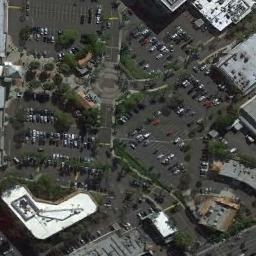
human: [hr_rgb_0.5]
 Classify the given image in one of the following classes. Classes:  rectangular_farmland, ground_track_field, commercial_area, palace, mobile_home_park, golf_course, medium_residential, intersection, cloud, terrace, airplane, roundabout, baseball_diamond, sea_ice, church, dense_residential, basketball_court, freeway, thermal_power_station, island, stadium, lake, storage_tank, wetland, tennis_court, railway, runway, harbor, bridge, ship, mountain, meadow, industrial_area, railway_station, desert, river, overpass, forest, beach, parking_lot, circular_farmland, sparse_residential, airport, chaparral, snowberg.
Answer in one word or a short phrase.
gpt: parking_lot